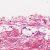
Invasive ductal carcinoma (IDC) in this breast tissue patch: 0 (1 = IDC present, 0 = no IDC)